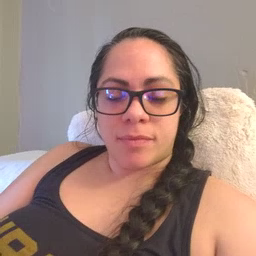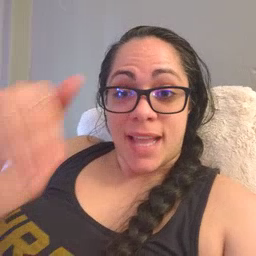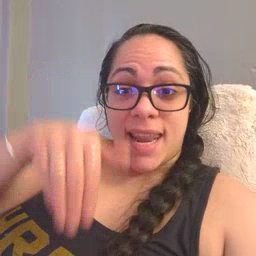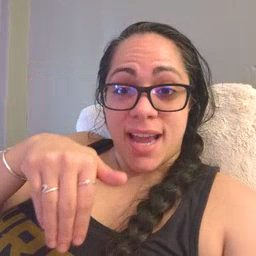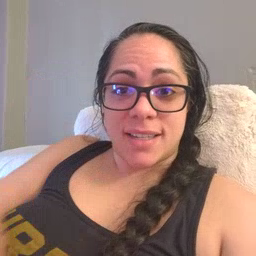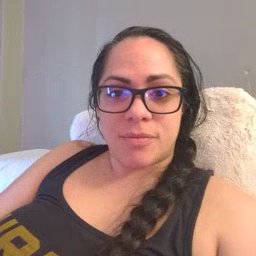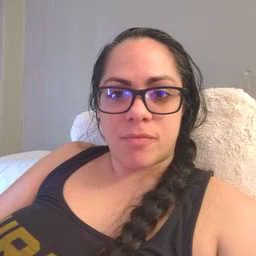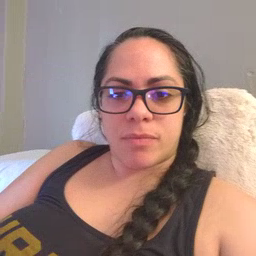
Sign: night